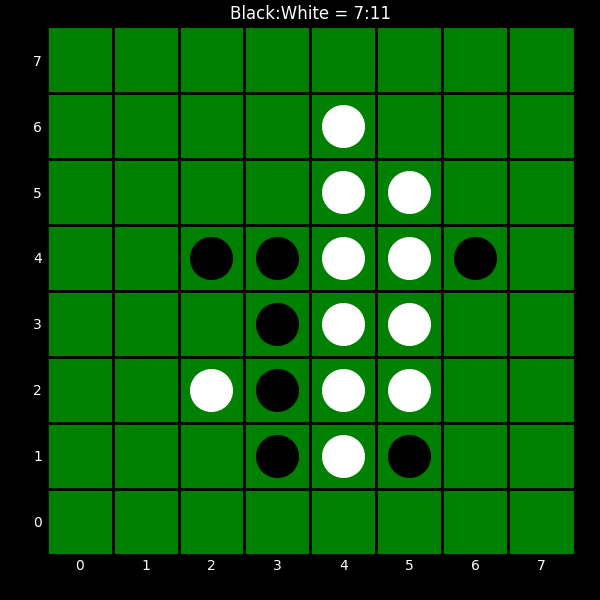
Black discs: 7
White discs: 11